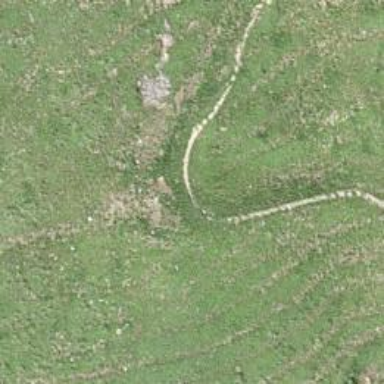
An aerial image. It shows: Path with grade4 dirt track type. The surface is very rough.